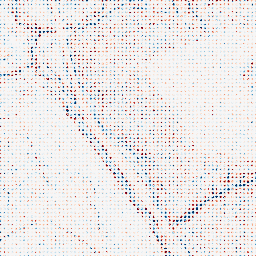
Category: edge_preserving
Decomposition family: anisotropic_diffusion
Decomposition parameters: iterations: 5
kappa: 100
gamma: 0.05
Upsampling method: sinc_blackman
Upsampling parameters: scale: 8
kernel_size: 4
Upsampling scale: 8